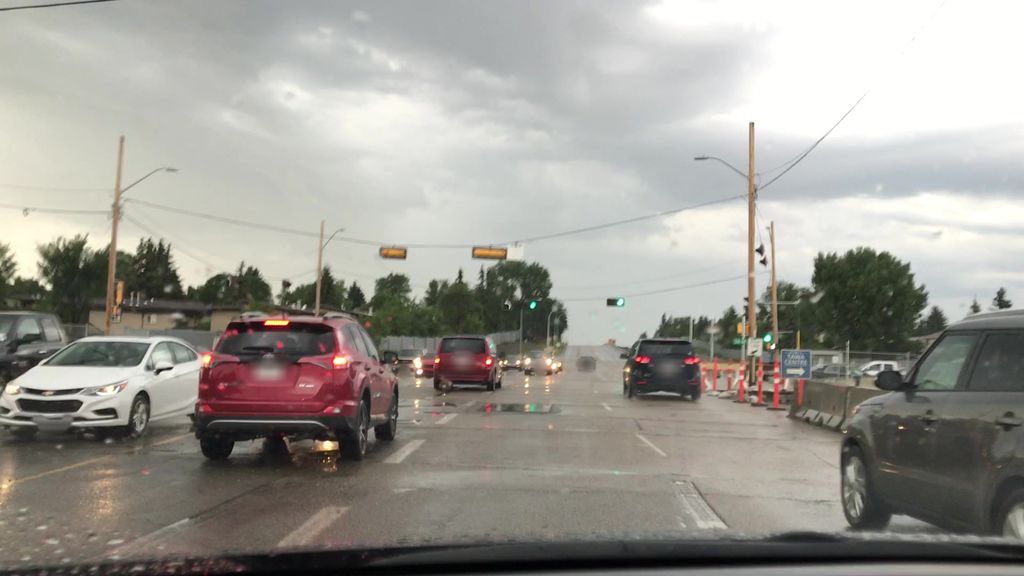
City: edmonton